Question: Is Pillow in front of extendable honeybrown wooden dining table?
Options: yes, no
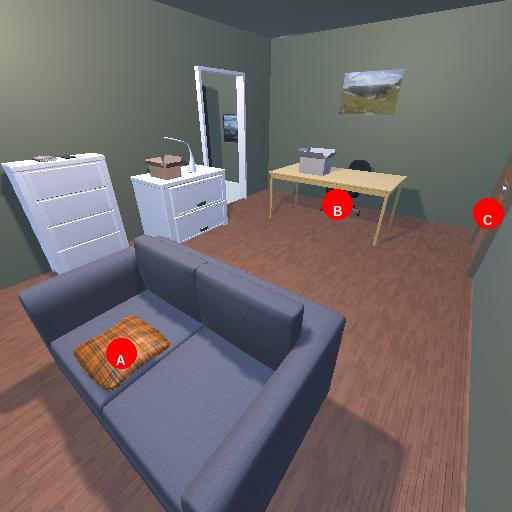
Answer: yes